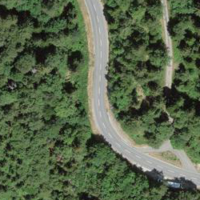
EUNIS habitat code: 41
Species observed at this site:
Rubus saxatilis